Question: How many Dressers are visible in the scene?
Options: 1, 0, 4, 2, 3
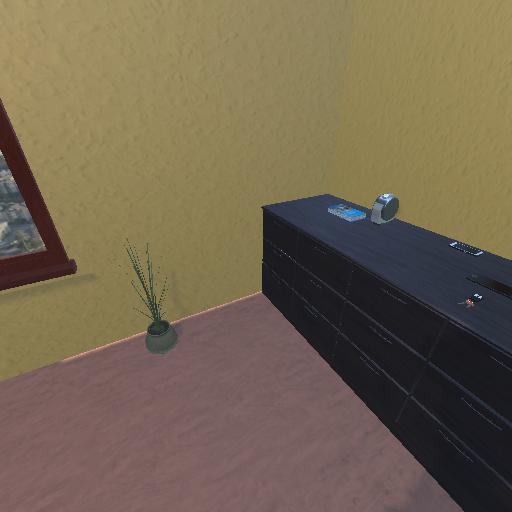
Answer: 1